Field crop: tomato
Growth stage: 1
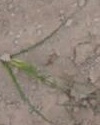
Species: cyperus